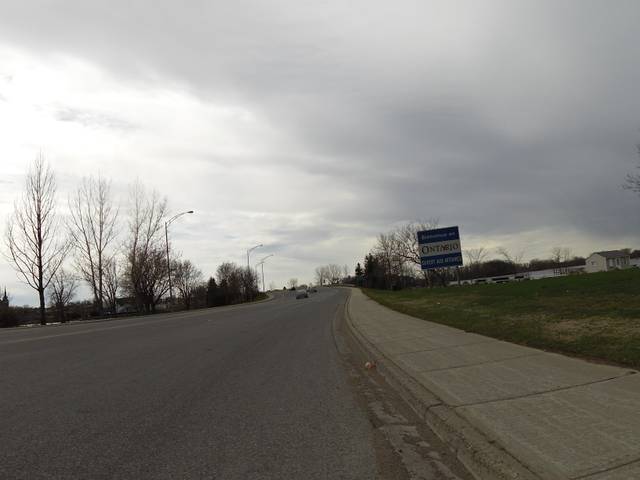
Region: Canada
Coordinates: 45.614, -74.602